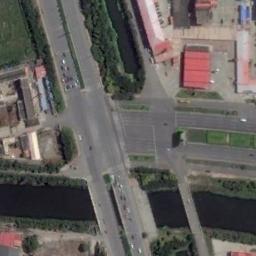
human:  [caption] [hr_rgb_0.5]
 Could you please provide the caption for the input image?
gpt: There are many buildings of different shapes and sizes beside the intersection .

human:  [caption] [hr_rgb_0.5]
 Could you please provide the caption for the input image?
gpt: The traffic flows in different directions at the intersection .

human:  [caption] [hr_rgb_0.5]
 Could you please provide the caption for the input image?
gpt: There are many moving and waiting vehicles on the slanted intersection of the intersection, There are many buildings and some trees around the intersection, And the road crosses a river .

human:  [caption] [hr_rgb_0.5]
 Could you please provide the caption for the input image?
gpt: An intersection with normal traffic is between some buildings and a river is next to the intersection .

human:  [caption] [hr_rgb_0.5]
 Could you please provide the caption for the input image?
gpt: There are some buildings and a river beside the intersection .